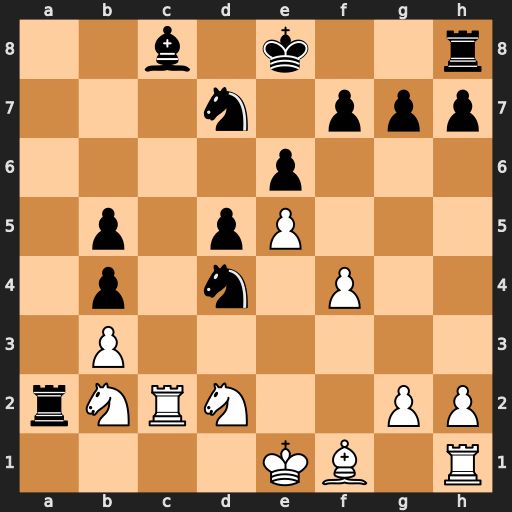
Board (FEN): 2b1k2r/3n1ppp/4p3/1p1pP3/1p1n1P2/1P6/rNRN2PP/4KB1R
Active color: w
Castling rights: Kk
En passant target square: -
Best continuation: Rxc8+ Ke7 Rxh8